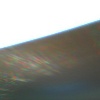
Label: sunburn